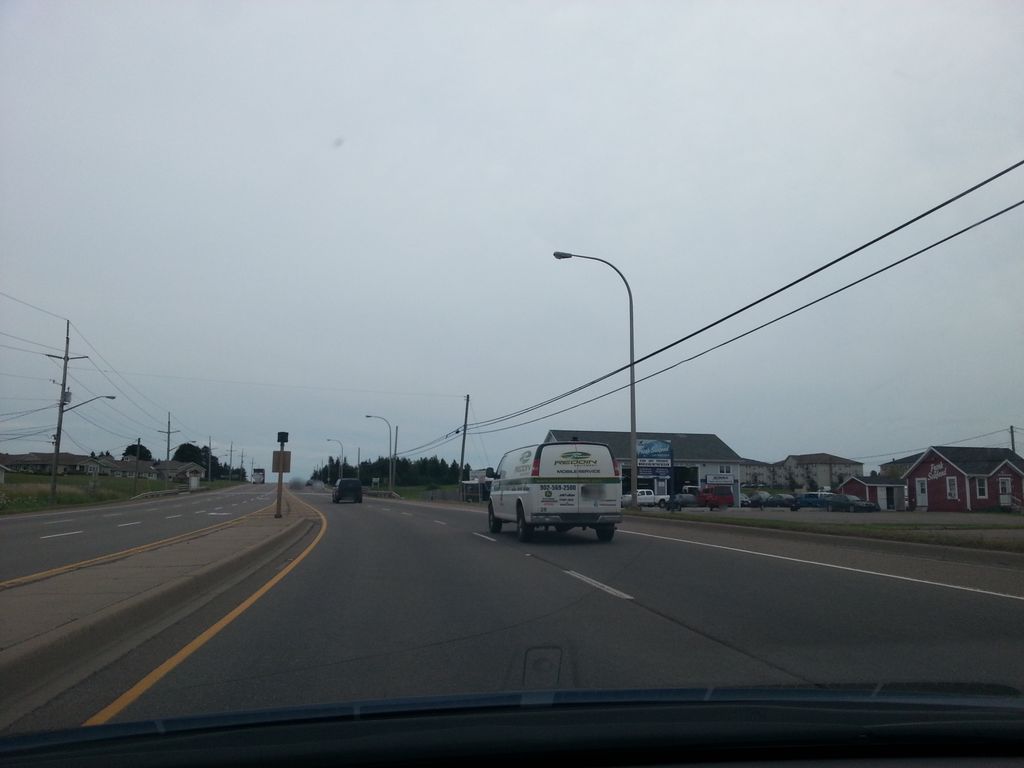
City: charlottetown